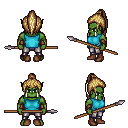
a pixel art fantasy rpg character, male body template, orc, green skin, teal sleeveless shirt, metal pants, blonde long topknot hairstyle, cloth bracers, brown shoes, spear, four views (front, back, left, right), 2x2 character sprite sheet, small pixel art, hard edges, no anti-aliasing